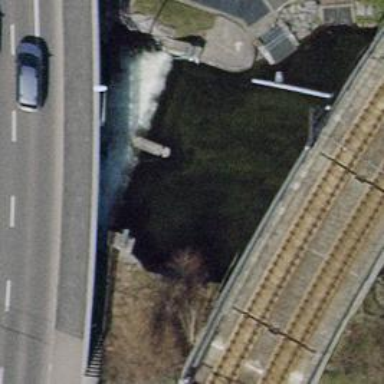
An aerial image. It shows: Weir in waterway.